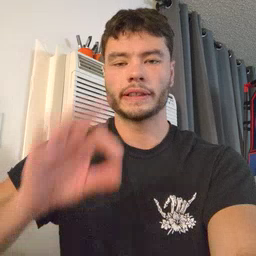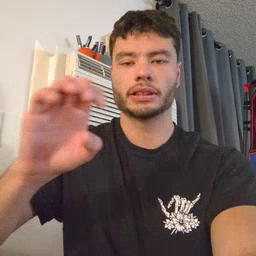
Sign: feet